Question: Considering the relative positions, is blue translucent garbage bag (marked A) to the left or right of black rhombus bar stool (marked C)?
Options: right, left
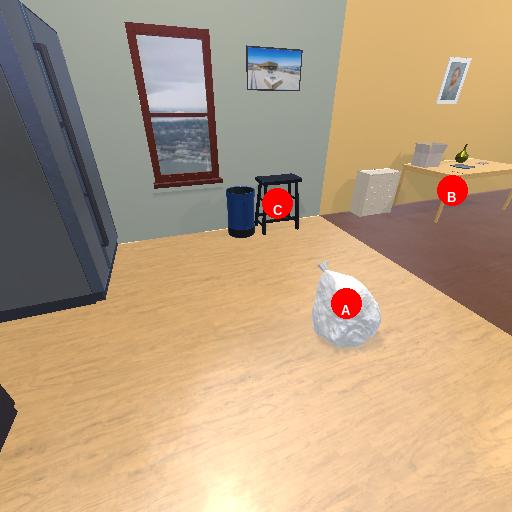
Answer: right